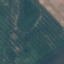
Land use / land cover: AnnualCrop